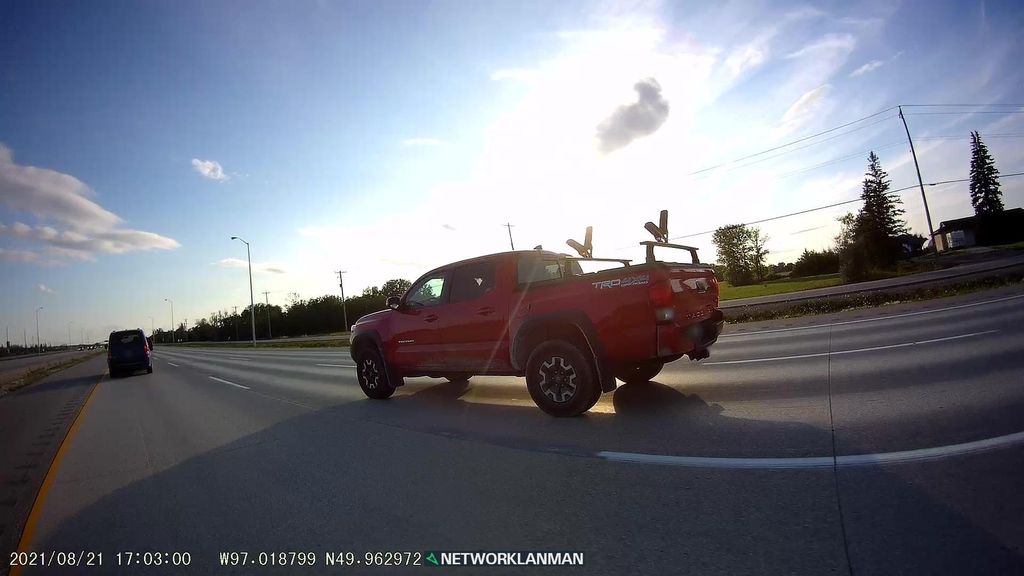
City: winnipeg